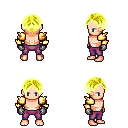
a pixel art fantasy rpg character, male body template, human, light skin, gold arm armor, magenta pants, gold parted hairstyle, metal gloves, four views (front, back, left, right), 2x2 character sprite sheet, small pixel art, hard edges, no anti-aliasing